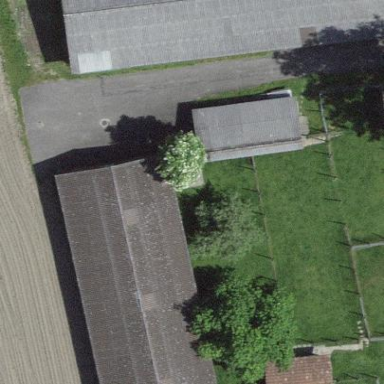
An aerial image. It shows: Warehouse.